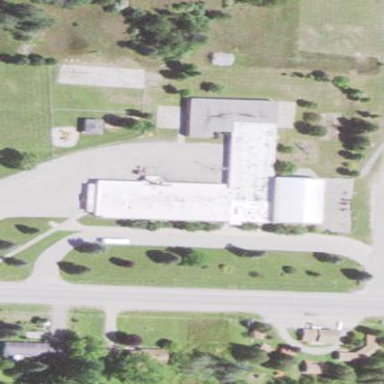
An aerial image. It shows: School building.